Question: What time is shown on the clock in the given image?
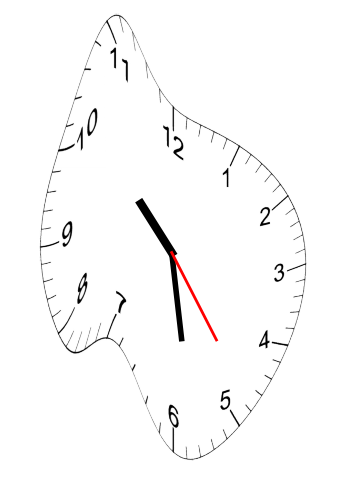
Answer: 10:28:24